Interaction volume radius: 5 \u00c5
Interaction volume height: 40 \u00c5
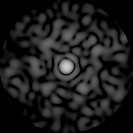
Disorder parameter: 0.8332